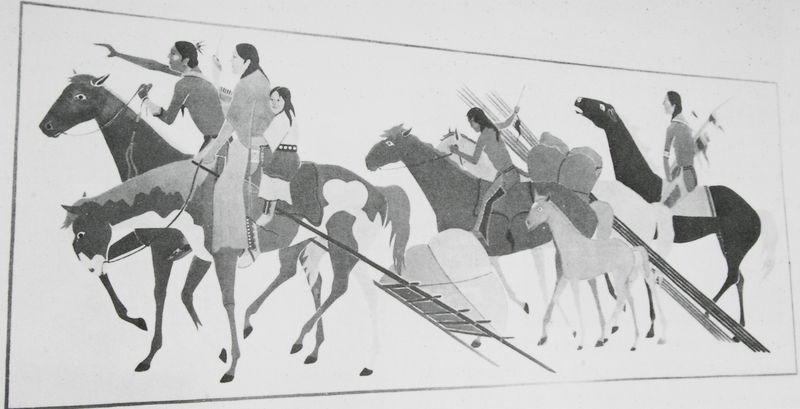
Titel: Indian Family Moving Camp
Künstler: Stephen Mopope
Standort: Anadarko (Oklahoma)
Institution: Post Office
Schlagwörter: mann, frau, wand, kind, pferde, reiter, transport, foto, fotografie, stangen, umzug, wandbild, zelt, indianer, paket, nomaden